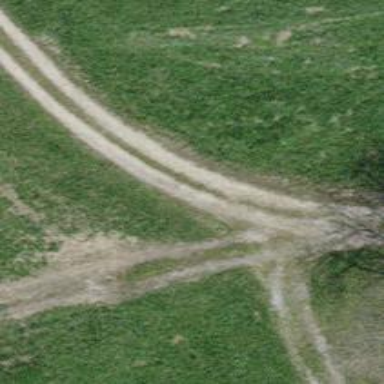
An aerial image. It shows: Compacted track road with grade3 tracktype.